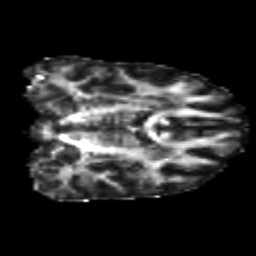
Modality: FA
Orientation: coronal
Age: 23
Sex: female
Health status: healthy
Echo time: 0.074 s